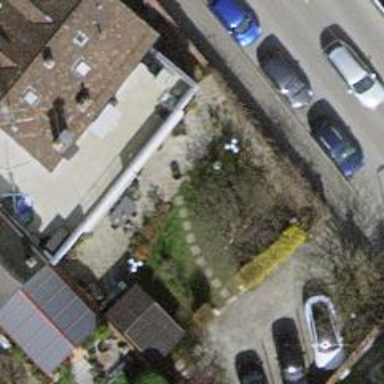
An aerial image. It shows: Garden surrounded by fence.